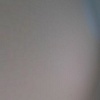
Label: space